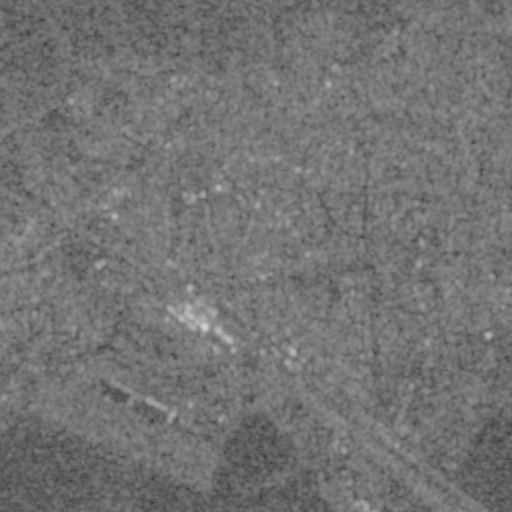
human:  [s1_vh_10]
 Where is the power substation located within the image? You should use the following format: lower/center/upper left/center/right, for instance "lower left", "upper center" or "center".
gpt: The power substation is located in the upper right of the image.
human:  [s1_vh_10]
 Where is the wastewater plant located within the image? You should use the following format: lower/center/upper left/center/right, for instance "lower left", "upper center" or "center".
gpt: The wastewater plant is located in the lower center of the image.
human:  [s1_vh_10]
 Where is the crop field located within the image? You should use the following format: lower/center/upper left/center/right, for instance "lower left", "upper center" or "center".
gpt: There is no crop field in the image.

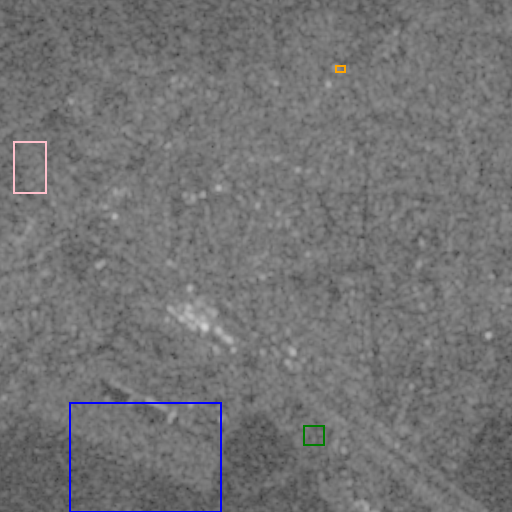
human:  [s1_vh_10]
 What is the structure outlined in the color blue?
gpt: The structure outlined in blue is a crop field.
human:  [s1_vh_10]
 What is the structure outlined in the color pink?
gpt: The structure outlined in pink is a park.
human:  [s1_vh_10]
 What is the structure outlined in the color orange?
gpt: The structure outlined in orange is a power substation.
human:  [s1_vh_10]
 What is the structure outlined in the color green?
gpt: The structure outlined in green is a wastewater plant.
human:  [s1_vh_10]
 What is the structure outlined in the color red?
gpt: There is no red outline.